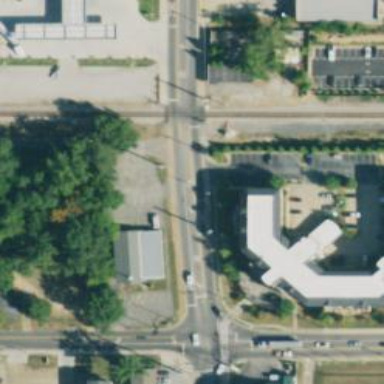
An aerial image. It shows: Secondary road with separate asphalt sidewalk.